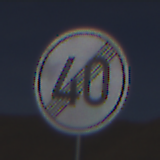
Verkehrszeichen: EndeGeschwindigkeit40
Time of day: Midday
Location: Outdoor (Nature)
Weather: Clear
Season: NotSpecified
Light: Natural